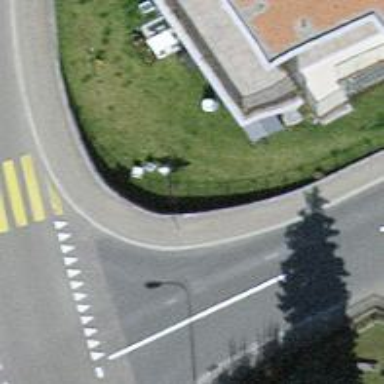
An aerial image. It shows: Sidewalk along the footway.